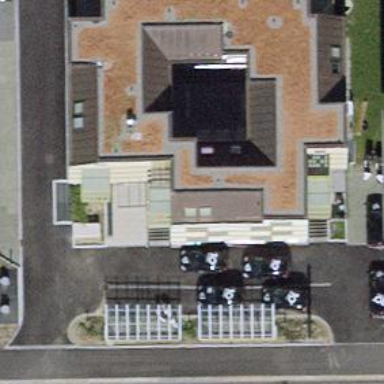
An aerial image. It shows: Fast food establishment.